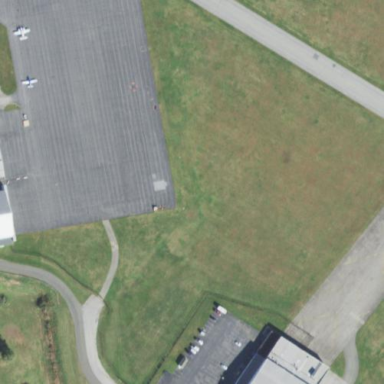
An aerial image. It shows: Apron at the airport.